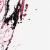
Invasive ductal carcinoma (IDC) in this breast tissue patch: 0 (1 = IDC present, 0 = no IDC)